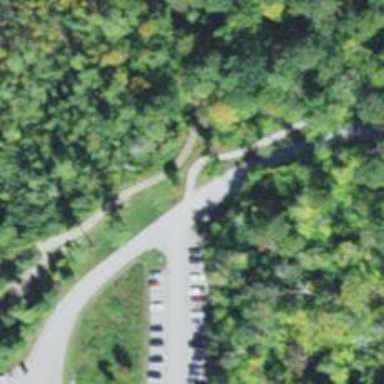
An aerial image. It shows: Path.